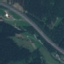
Land use / land cover: Highway